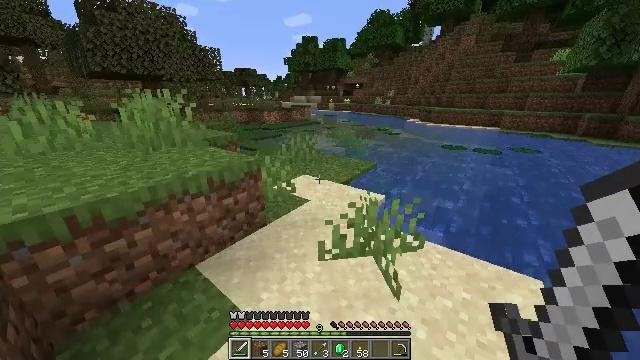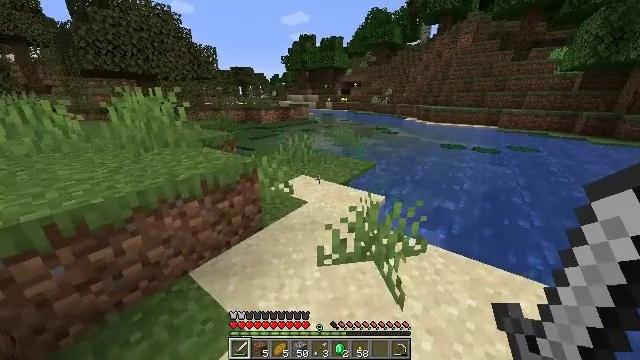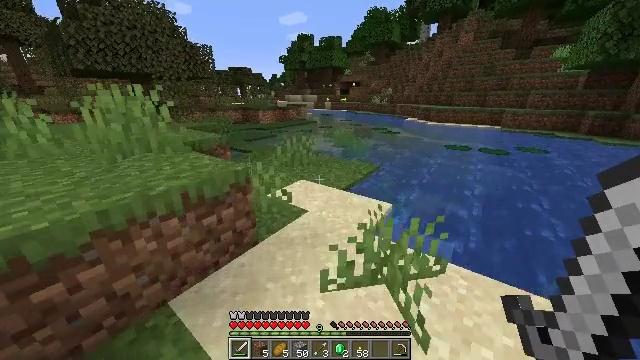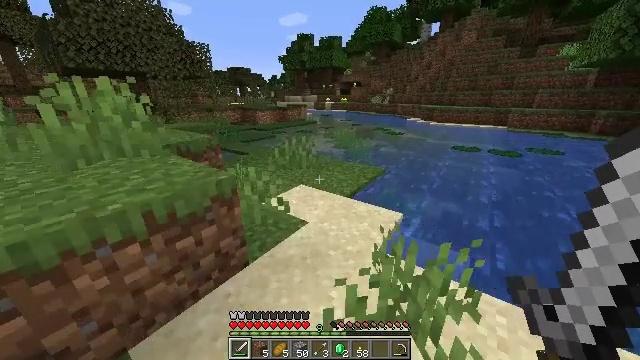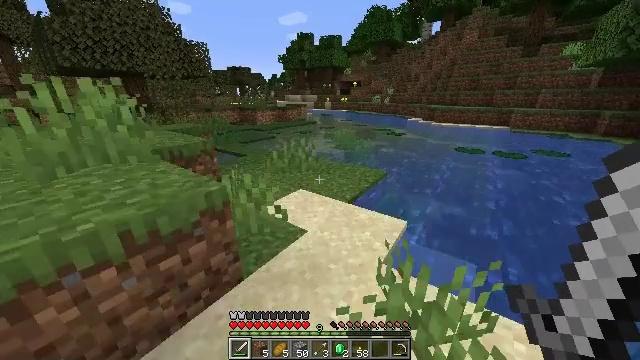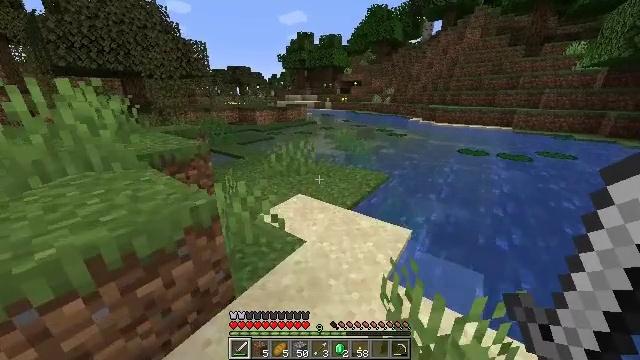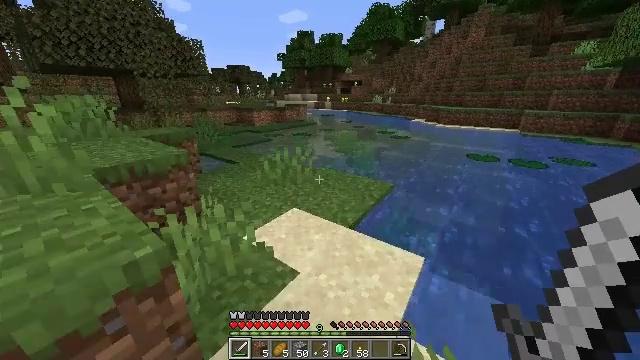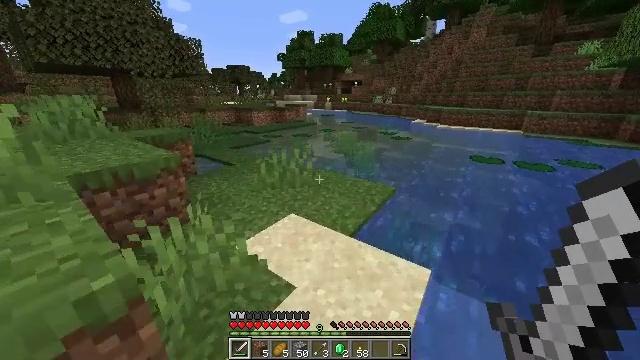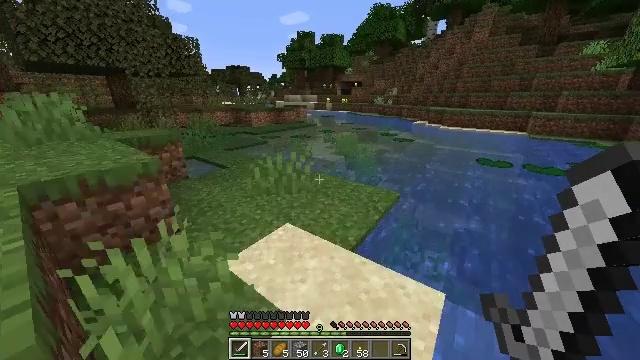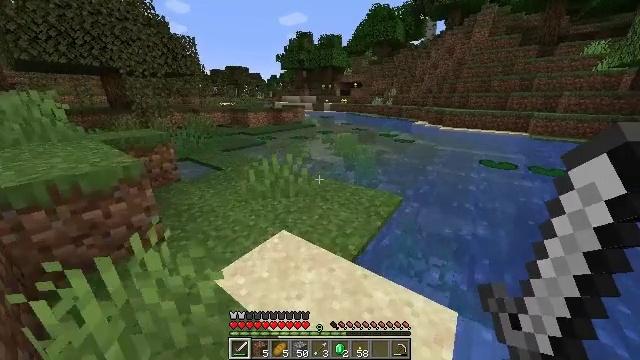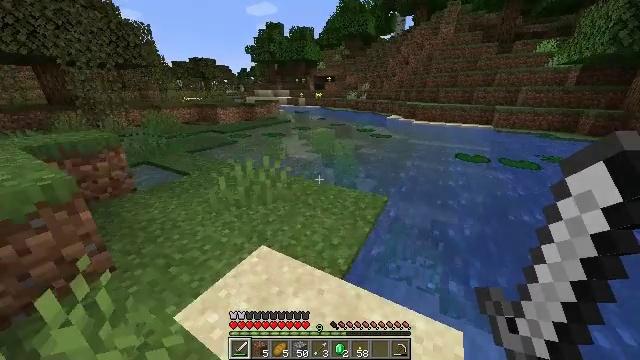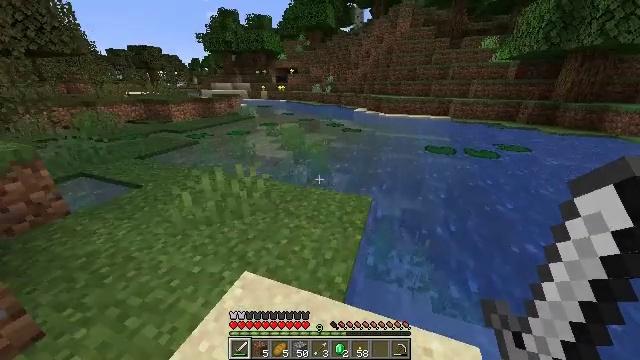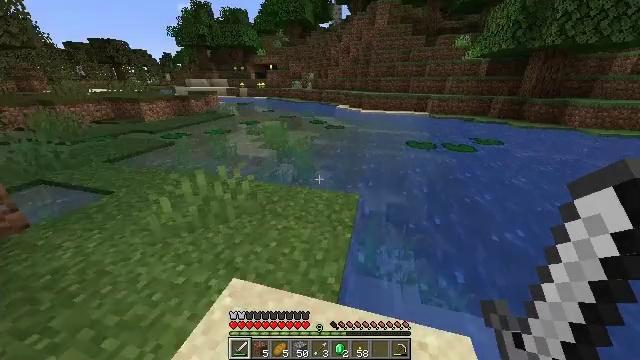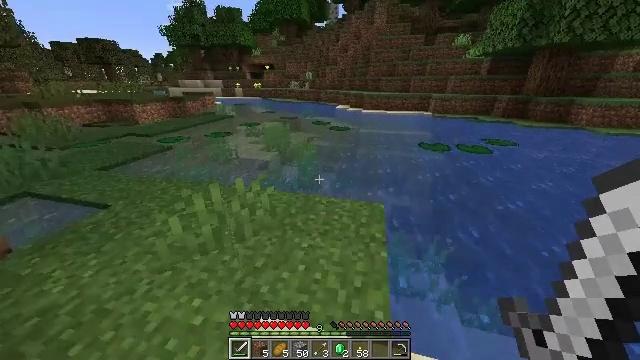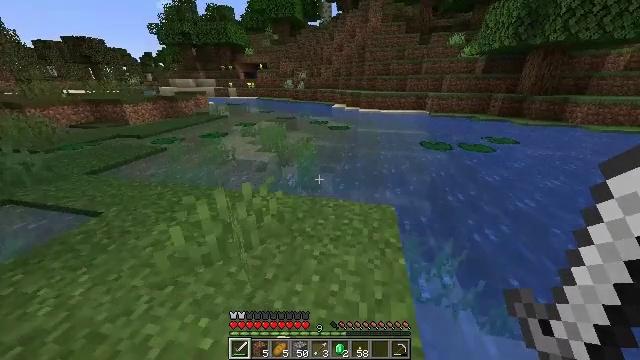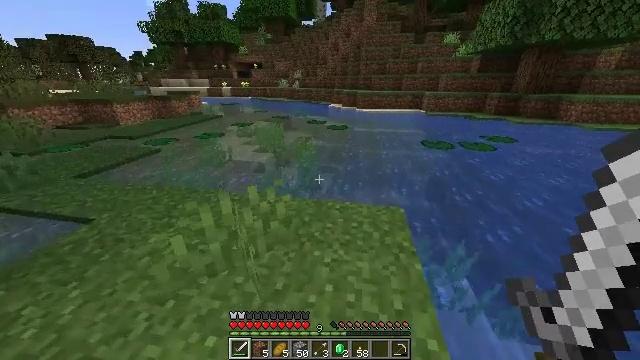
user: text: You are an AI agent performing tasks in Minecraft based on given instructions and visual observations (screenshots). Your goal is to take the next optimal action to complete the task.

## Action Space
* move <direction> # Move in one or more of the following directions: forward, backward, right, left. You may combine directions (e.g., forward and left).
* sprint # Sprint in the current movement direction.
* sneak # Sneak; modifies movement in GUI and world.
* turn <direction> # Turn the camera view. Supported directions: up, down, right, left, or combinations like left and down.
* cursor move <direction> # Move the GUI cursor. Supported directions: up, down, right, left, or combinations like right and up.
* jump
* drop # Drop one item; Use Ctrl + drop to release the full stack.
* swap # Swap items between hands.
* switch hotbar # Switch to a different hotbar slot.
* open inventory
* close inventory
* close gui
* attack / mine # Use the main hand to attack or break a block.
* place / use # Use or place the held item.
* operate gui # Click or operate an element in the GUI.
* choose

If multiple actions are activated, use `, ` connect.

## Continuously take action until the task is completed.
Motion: motion action
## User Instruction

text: Hunt a salmon.
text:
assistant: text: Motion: move forward
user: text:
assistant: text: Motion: move forward
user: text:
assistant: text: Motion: move forward
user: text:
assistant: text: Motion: move forward
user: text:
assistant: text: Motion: move forward
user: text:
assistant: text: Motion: move forward
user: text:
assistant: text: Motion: move forward
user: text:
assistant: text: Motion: move forward
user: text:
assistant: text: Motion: move forward
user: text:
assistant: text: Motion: move forward and move left, turn right and down
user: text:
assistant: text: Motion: move forward and move left, turn right and down
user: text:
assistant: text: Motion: move forward and move left, turn right
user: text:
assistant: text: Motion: move forward and move left, turn right
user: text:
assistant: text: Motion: move forward and move left, turn right
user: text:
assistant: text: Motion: move forward and move left, turn right
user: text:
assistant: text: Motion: move forward and move left, turn right
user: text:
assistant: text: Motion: move forward, turn right and down
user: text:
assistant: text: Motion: move forward, turn right and down
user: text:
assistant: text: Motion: turn right
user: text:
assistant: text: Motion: turn right
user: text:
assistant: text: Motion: no_op
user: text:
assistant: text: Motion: no_op
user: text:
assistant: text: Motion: turn right
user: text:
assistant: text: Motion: no_op
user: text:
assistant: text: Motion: no_op
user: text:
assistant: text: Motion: move forward
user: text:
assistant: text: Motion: move forward
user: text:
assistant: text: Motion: move forward
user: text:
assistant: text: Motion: turn right
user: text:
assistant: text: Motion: move forward, turn right